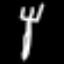
Label: fork